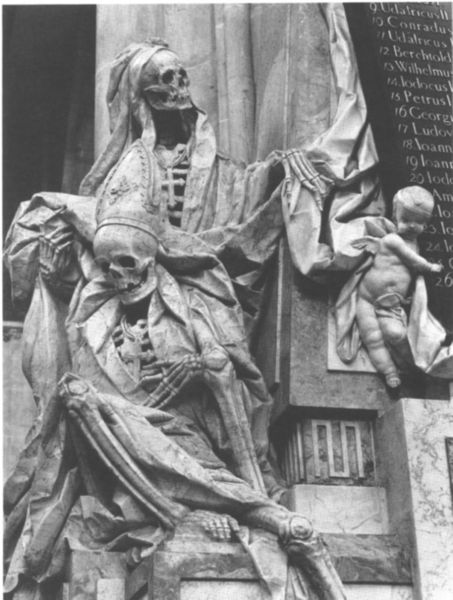
Titel: Grabmal für die Äbte von Salem
Künstler: Franz Anton Dirr
Standort: Salem, Kloster Salem (EU - D - BW)
Schlagwörter: umhang, marmor, böse, schädel, stein, tod, tot, kirche, gewand, gewänder, kind, krone, traurig, brunnen, engel, putte, putto, skulptur, schrift, baby, angst, bischof, könig, tafel, inschrift, ziffern, foto, knochen, verderben, kreuz, text, tote, namen, skelett, totenkopf, skulpturen, kreuze, geistliche, mitra, heilige, geistlich, totenschädel, reliquie, grabmal, skelette, liste, skellet, geäubde, beklemmend, halsketten, gläuboge, gläubioge, bildhuerei, skellete